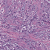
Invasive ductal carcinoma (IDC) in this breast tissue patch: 1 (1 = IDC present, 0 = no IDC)